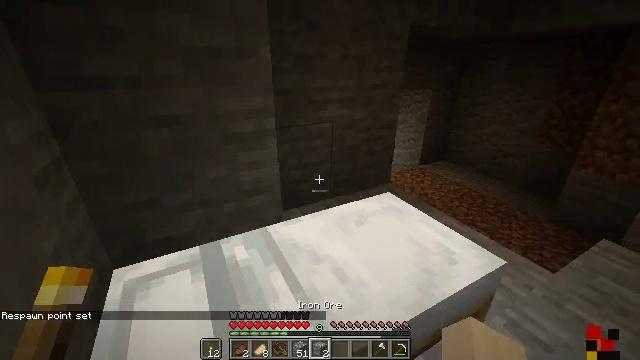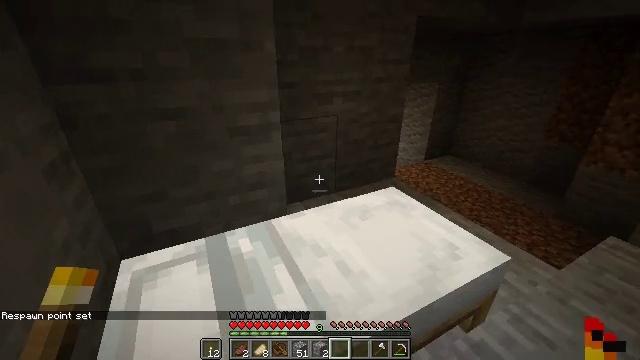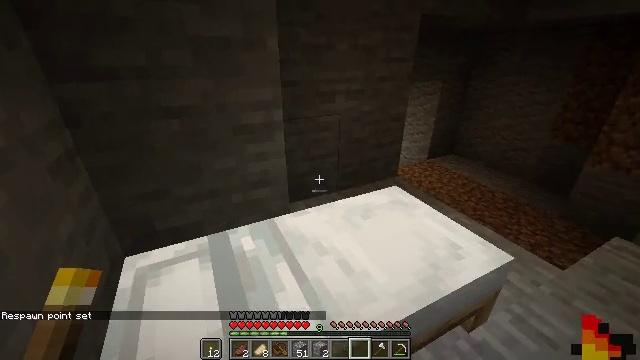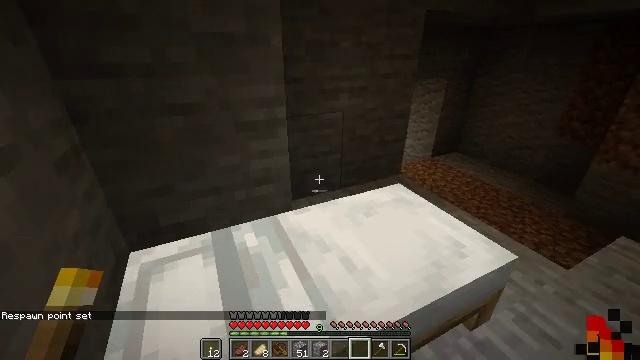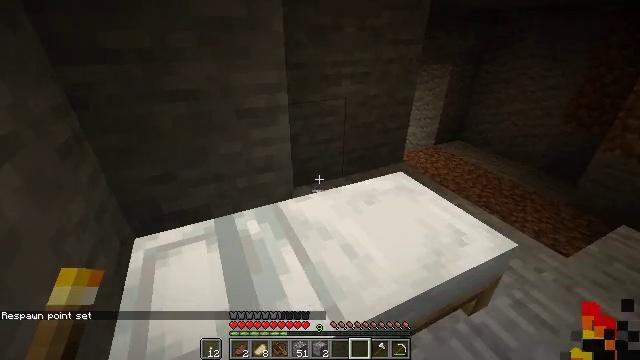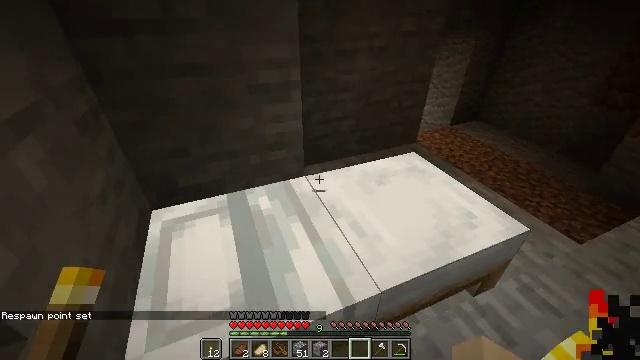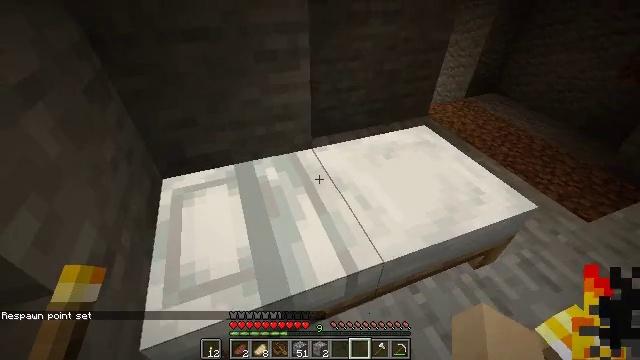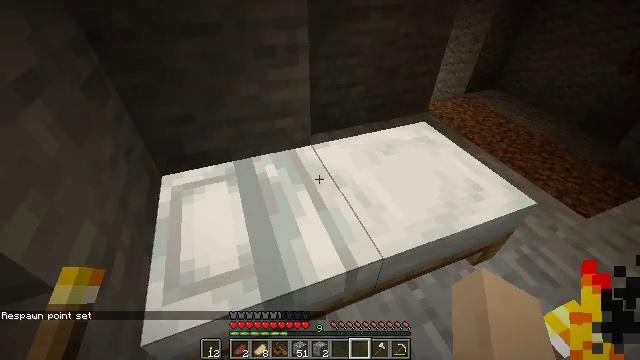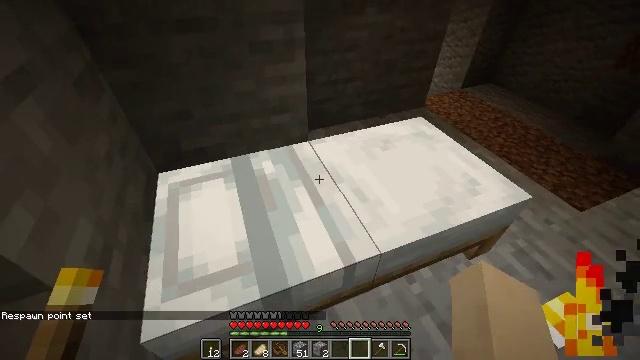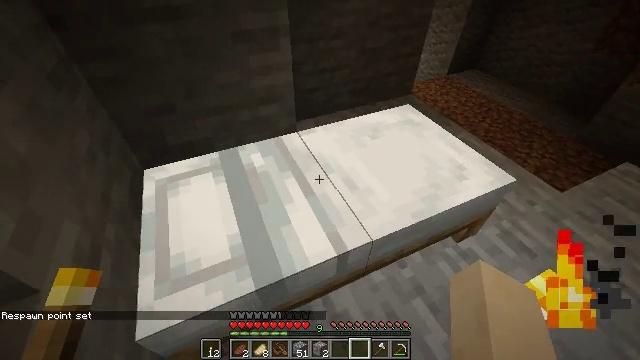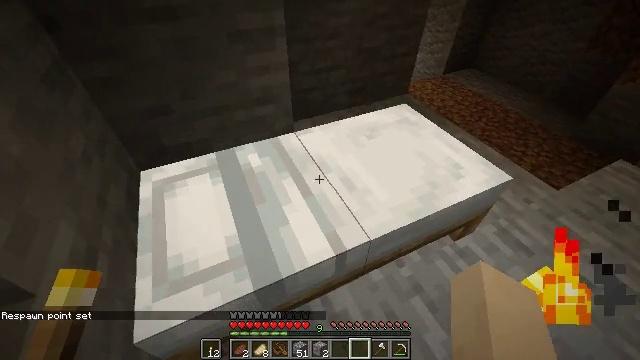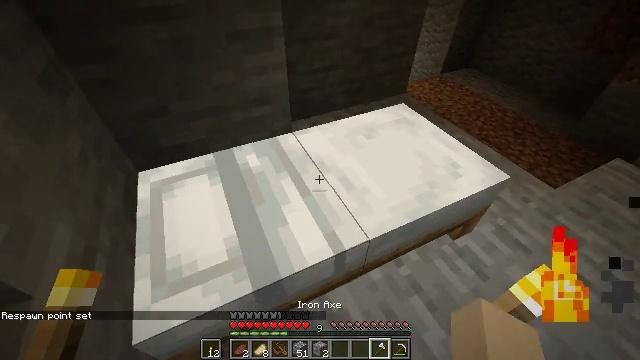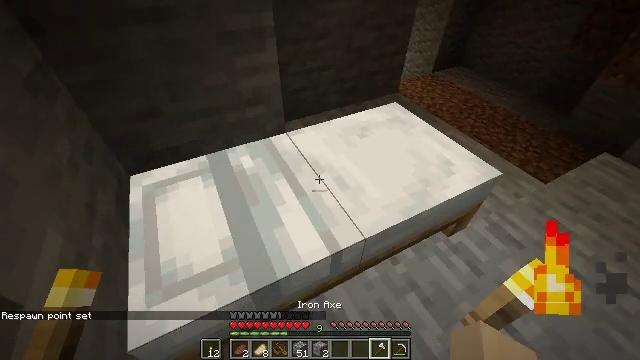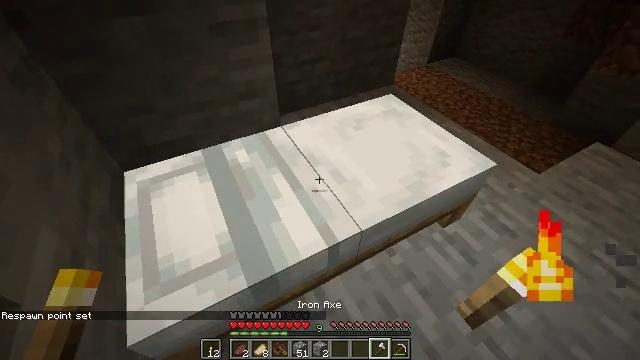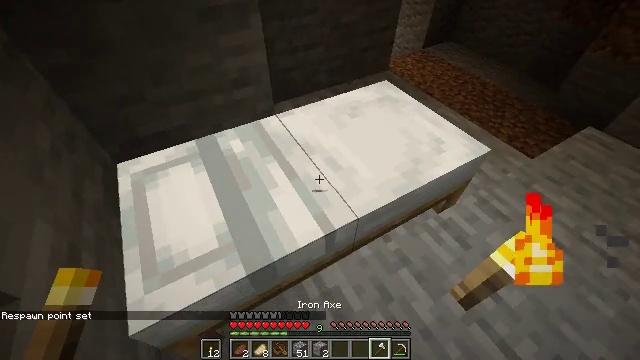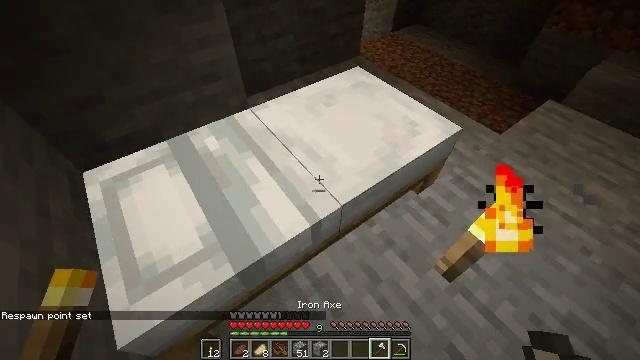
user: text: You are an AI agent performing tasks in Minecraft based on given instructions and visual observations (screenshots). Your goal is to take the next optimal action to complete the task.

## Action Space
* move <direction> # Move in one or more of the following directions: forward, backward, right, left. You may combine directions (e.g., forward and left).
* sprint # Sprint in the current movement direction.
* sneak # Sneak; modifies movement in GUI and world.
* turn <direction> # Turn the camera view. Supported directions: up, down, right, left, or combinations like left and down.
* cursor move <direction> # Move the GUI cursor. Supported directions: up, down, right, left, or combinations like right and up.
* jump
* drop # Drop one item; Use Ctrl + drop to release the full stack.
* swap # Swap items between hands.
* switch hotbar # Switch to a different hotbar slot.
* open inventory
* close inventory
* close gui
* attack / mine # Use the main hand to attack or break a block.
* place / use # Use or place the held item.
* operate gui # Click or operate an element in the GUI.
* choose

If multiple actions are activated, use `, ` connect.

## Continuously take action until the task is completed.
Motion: motion action
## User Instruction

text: Remove the white bed from its place.
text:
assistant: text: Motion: turn left and down
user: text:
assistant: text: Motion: no_op
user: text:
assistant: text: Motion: no_op
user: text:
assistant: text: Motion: turn down
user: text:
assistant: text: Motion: turn left and down
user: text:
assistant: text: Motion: turn left and down
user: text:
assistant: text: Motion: no_op
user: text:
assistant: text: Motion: no_op
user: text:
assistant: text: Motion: turn right and down
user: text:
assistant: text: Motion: no_op
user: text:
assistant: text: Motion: no_op
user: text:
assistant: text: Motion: turn right
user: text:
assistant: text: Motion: turn right and down
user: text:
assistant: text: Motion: turn right and down
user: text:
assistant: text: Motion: turn right and down
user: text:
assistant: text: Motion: turn right
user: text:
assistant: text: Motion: no_op
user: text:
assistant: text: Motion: move forward, attack / mine
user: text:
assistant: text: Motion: move forward, attack / mine
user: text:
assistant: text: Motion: attack / mine
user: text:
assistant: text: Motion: attack / mine
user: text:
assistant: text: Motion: attack / mine
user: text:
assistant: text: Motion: attack / mine
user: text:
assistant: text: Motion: turn down, attack / mine
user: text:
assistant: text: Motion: turn left and down, attack / mine
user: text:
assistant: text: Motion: turn left and down, attack / mine
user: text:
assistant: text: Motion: turn down, attack / mine
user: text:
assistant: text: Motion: attack / mine
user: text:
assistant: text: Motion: attack / mine